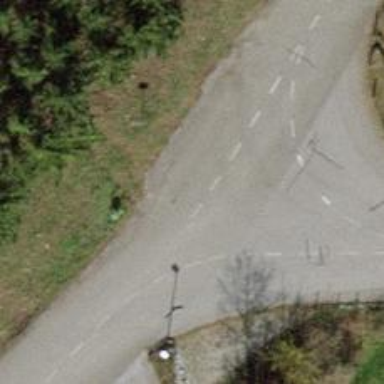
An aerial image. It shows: Unclassified road with asphalt surface.